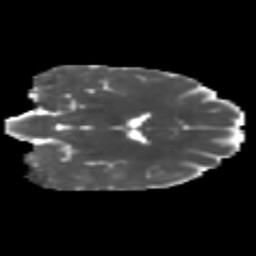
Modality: MD
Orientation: coronal
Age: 31
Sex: female
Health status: healthy